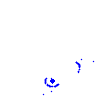
Particle: electron